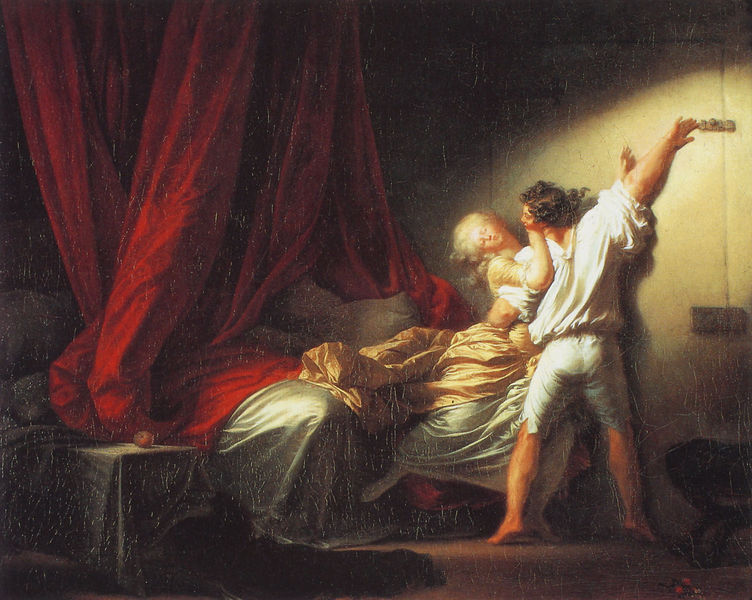
Titel: Der Riegel
Künstler: Jean - Honoré Fragonard
Institution: Paris, Musée du Louvre
Schlagwörter: gemälde, mann, weiß, gelb, frau, frisur, grau, kleid, stuhl, szene, tisch, tür, rot, tuch, trauer, vorhang, gold, paar, locken, leidenschaft, liebe, kissen, trennung, bett, rit, barfuss, knabe, abschied, ehe, unterhose, dramatik, baldachin, himmelbett, riegel, theatralik, umarmng, brfuss, verriegeln